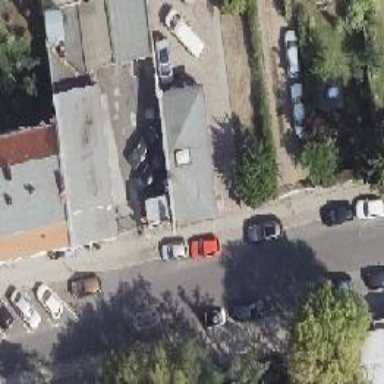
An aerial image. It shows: There is parking obstacle present.